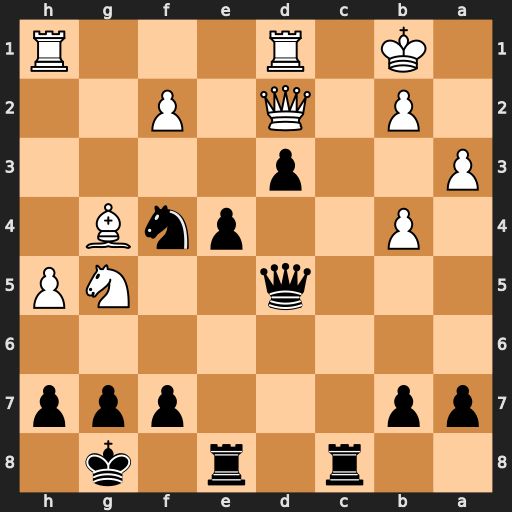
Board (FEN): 2r1r1k1/pp3ppp/8/3q2NP/1P2pnB1/P2p4/1P1Q1P2/1K1R3R
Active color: b
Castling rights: -
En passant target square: -
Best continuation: e3 fxe3 Rc2 Qxc2 dxc2+